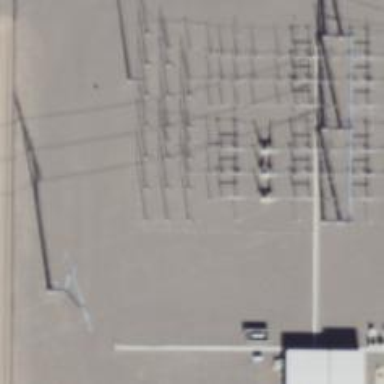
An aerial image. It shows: Switch used for power control.